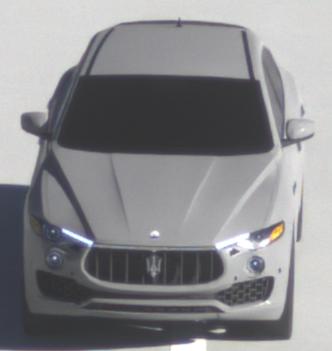
Make: Maserati
Model: Levante GT Hybrid
Detailed model: Levante
Model produced from: 2021/07
Model produced until: 2022/10
Doors: 4
Color: gray
Road condition: dry road
Daytime: sunrise or sunset
Contrast: medium contrast